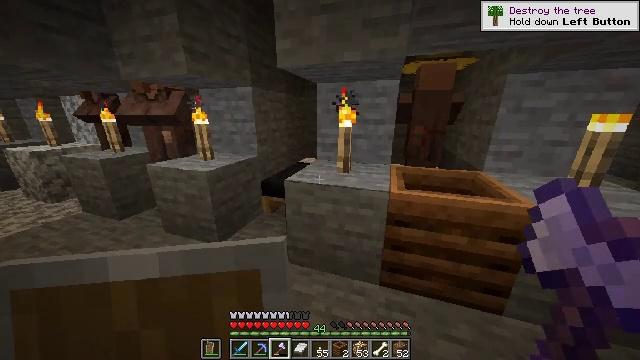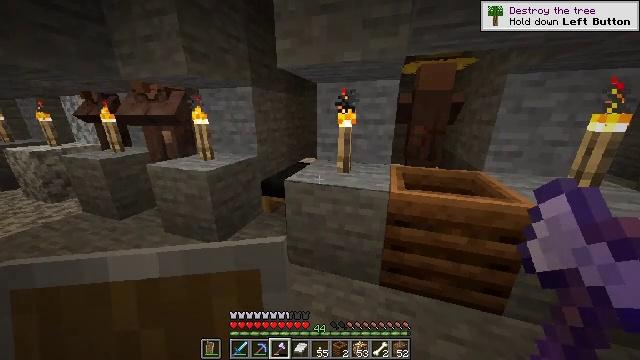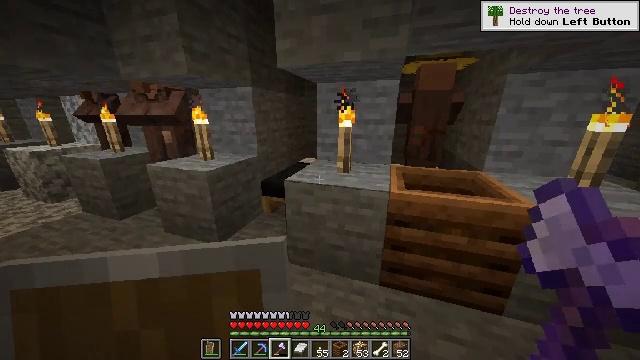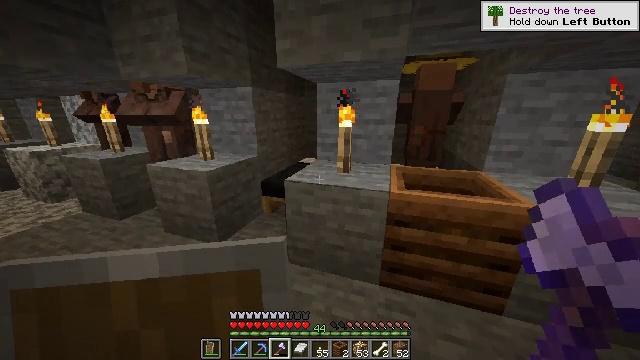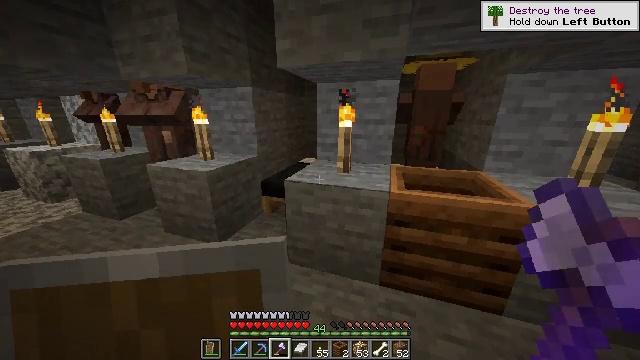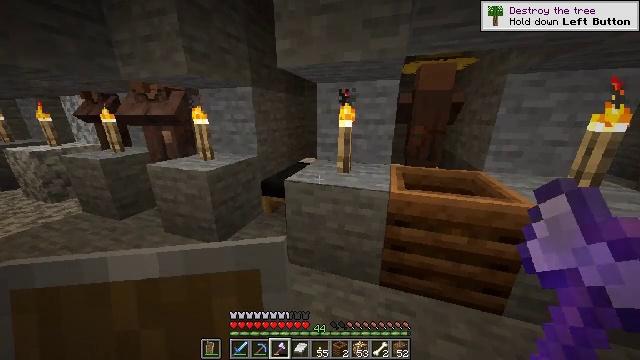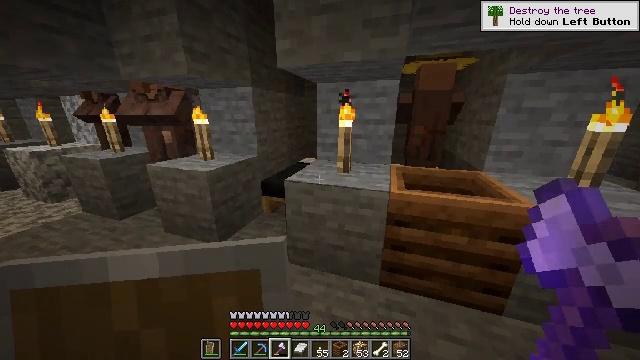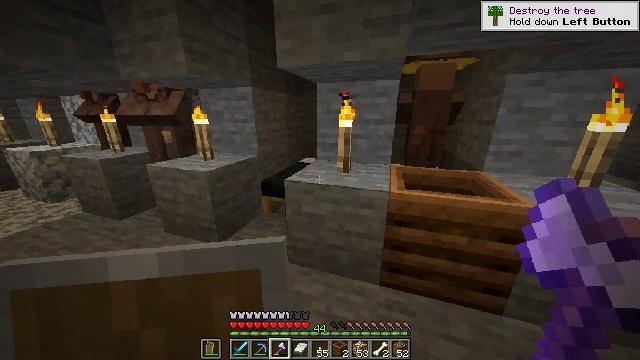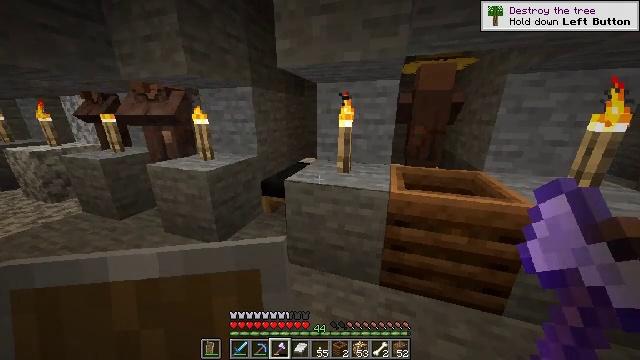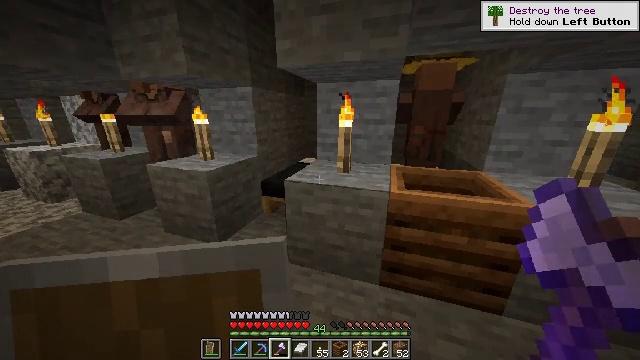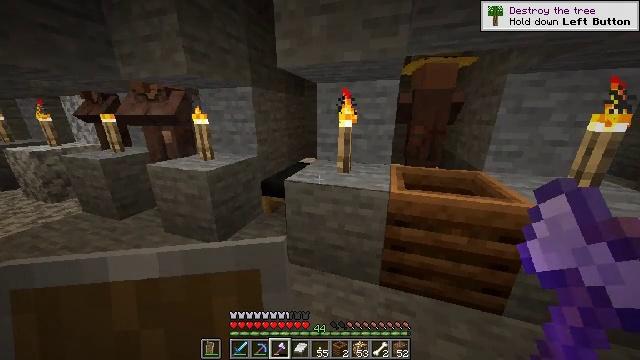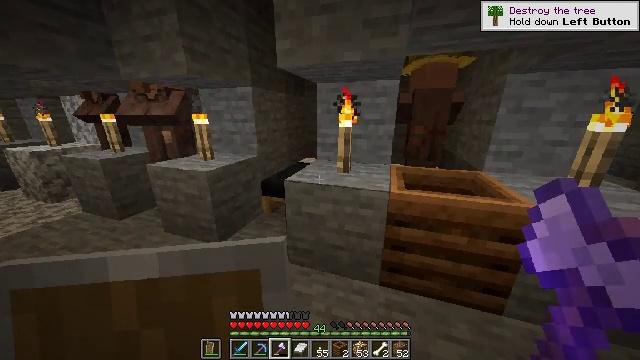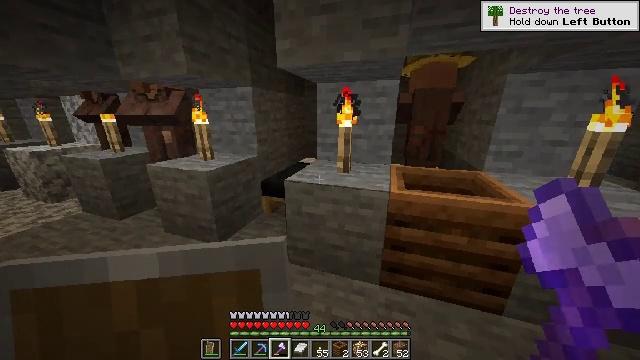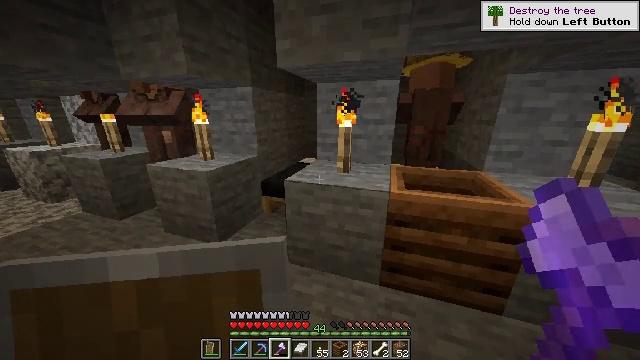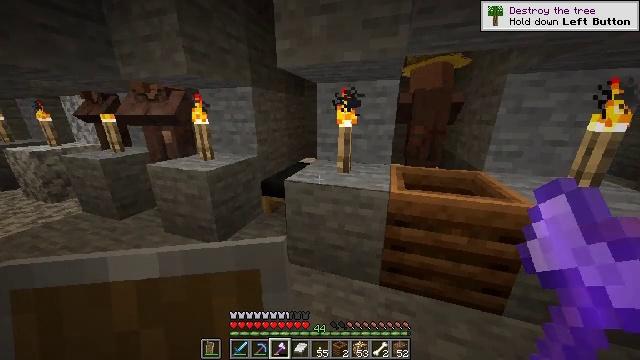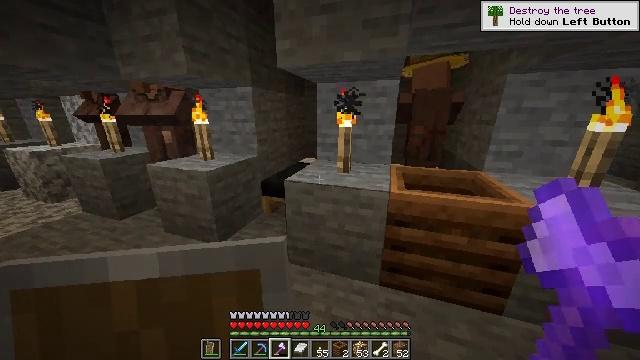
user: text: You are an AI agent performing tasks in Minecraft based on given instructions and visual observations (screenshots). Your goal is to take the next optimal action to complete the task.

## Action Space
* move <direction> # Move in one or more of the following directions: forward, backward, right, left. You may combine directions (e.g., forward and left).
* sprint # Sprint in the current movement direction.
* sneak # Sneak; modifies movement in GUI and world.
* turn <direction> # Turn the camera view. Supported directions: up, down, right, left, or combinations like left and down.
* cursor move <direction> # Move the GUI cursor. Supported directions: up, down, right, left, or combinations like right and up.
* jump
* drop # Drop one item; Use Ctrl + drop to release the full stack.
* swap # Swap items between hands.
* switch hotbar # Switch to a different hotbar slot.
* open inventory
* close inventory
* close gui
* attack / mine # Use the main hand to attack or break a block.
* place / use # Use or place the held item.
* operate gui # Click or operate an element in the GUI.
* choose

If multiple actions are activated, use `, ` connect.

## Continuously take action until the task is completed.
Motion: motion action
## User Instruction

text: Remove the existing composter.
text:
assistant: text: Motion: no_op
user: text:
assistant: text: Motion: no_op
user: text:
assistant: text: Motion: no_op
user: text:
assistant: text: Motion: no_op
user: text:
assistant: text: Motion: no_op
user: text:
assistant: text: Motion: no_op
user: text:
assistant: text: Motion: no_op
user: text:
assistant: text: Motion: no_op
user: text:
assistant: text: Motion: no_op
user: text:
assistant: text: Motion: no_op
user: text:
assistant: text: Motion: no_op
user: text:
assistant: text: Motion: no_op
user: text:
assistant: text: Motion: no_op
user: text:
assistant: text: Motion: no_op
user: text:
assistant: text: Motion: no_op
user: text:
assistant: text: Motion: move left
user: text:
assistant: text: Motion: move left
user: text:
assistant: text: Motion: move left
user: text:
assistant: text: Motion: move left
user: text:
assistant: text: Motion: move forward and move left, turn left
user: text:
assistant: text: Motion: move forward and move left
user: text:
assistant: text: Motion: move forward and move left
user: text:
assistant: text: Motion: move forward and move left
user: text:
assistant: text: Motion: move forward and move left
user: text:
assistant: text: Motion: move forward and move left
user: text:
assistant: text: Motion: move forward and move left, turn up
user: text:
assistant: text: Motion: move forward, turn up
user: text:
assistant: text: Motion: move forward, turn up
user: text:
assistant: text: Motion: move forward, turn right and up
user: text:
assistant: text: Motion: move forward, turn right and up